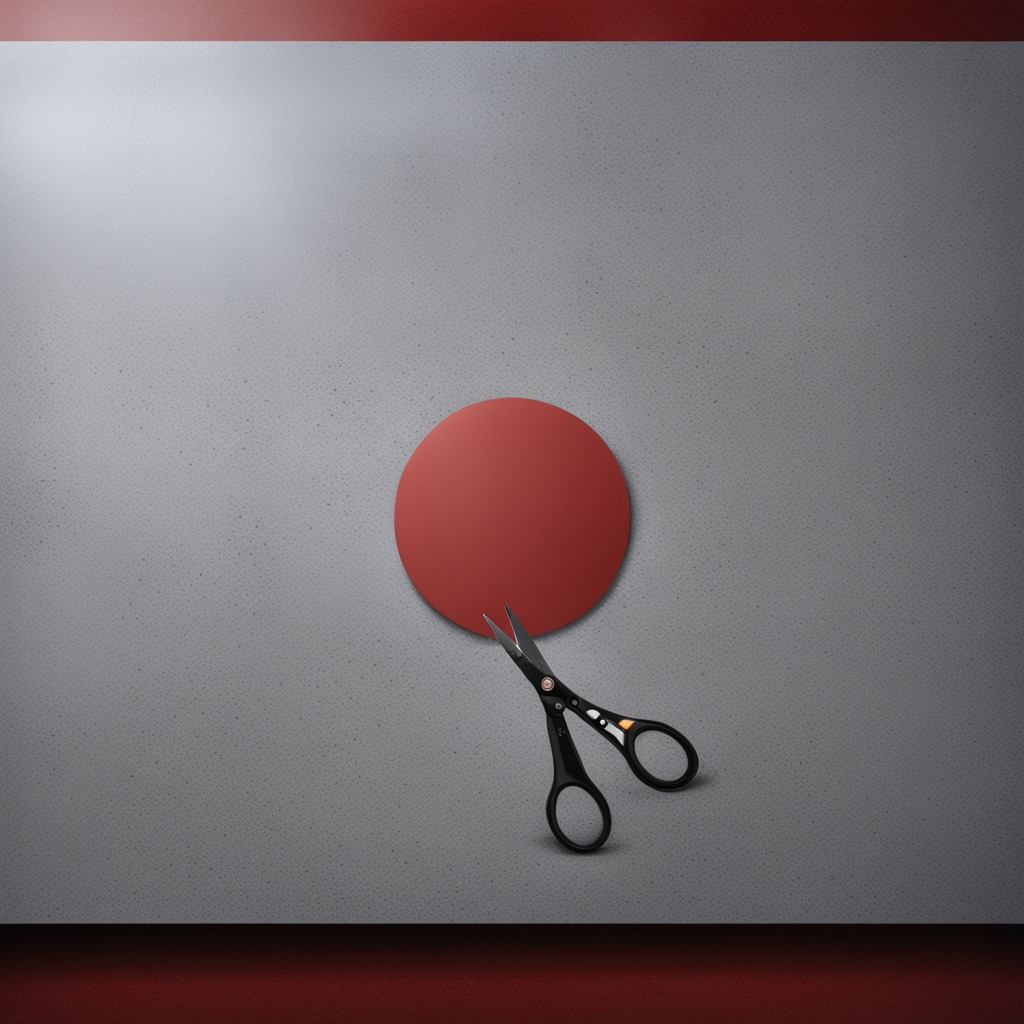
A scissor is lying on the tabletop.